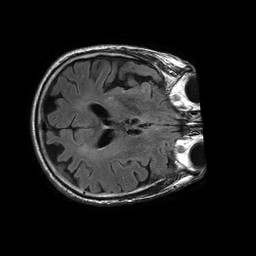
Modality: FLAIR
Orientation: axial
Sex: male
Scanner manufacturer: philips
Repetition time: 11 s
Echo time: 0.125 s